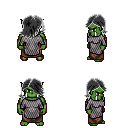
a pixel art fantasy rpg character, male body template, orc, green skin, chain mail, robe skirt, gray swoop hairstyle, four views (front, back, left, right), 2x2 character sprite sheet, small pixel art, hard edges, no anti-aliasing